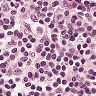
Metastatic tissue present: no